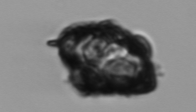
Label: Delphineis